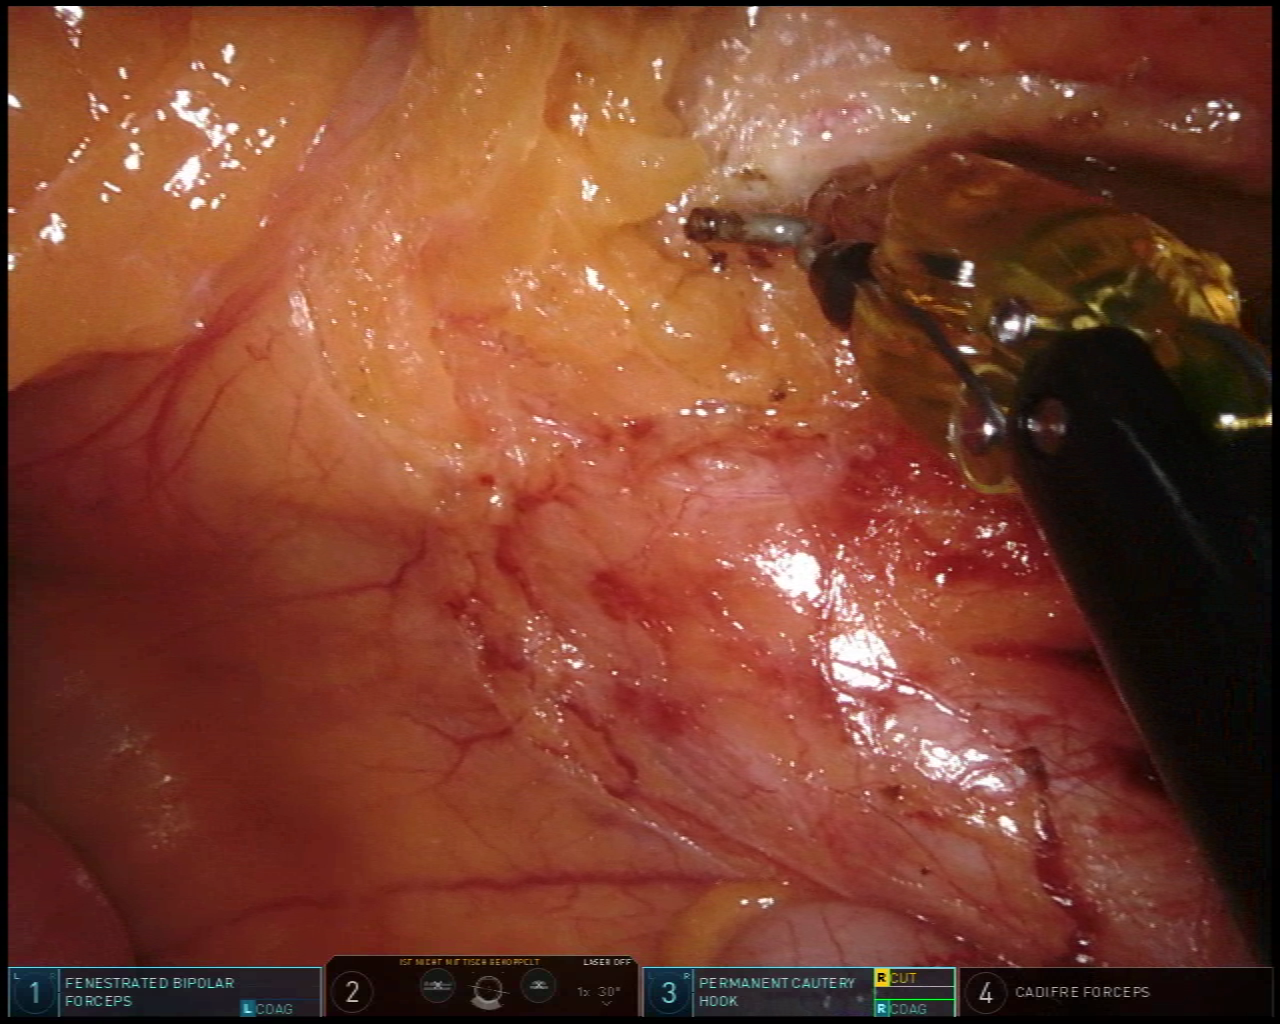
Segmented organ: inferior_mesenteric_artery
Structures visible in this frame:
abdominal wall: no
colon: no
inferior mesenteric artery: yes
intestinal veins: no
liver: no
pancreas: no
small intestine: yes
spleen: no
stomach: no
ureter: no
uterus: no
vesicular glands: no